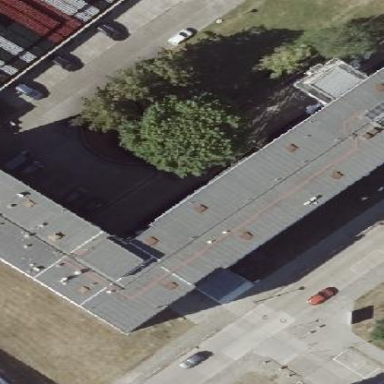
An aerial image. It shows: Office building with flat roof.